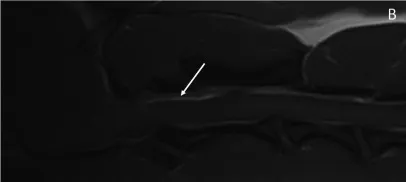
Magnetic resonance images of the reported case. Transverse T1W FATSAT post-contrast.
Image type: radiology (mri)